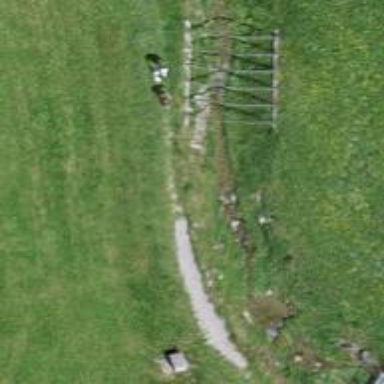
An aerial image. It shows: Path with pebblestone surface.